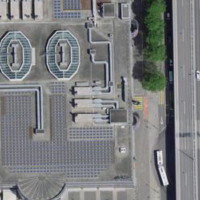
EUNIS habitat code: 57
Species observed at this site:
Convallaria majalis